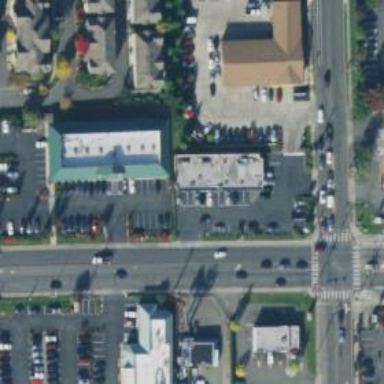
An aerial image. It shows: Convenience shop.